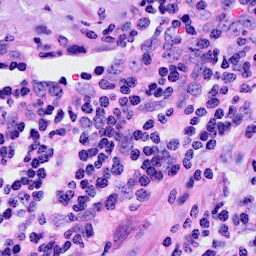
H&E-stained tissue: Cervix